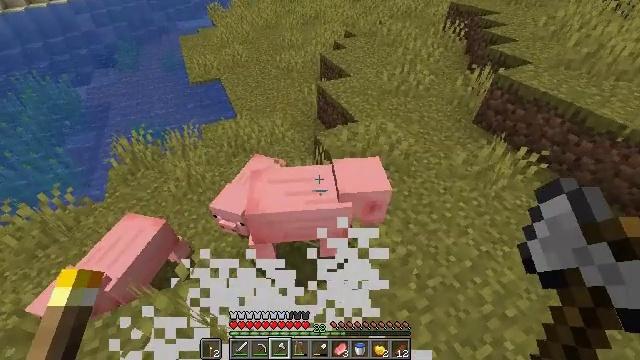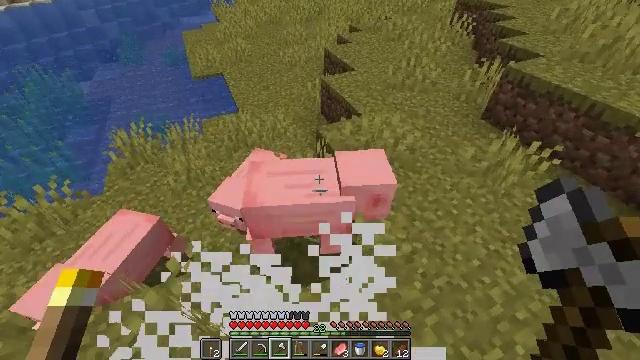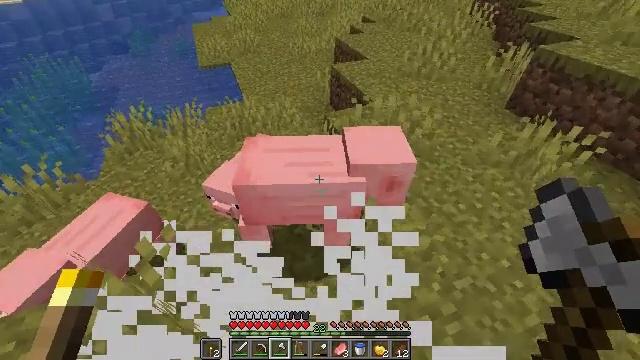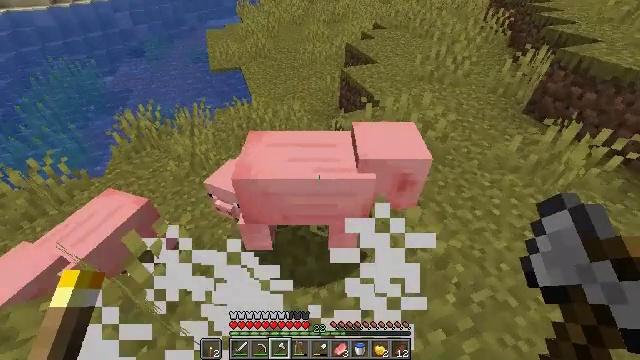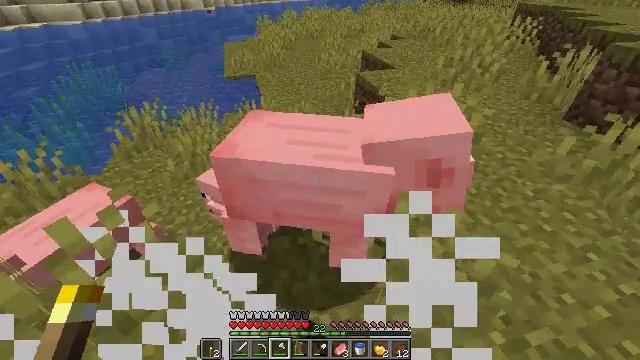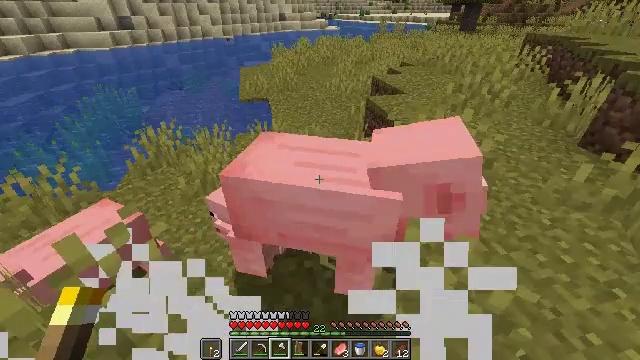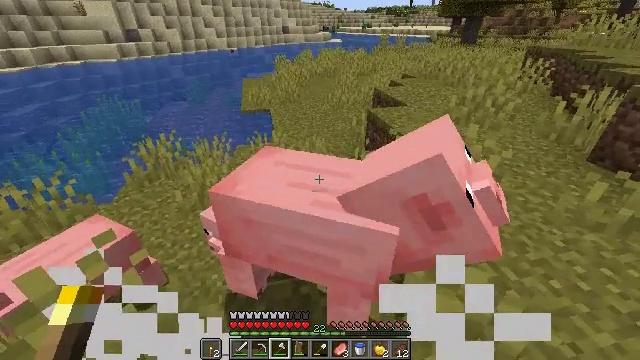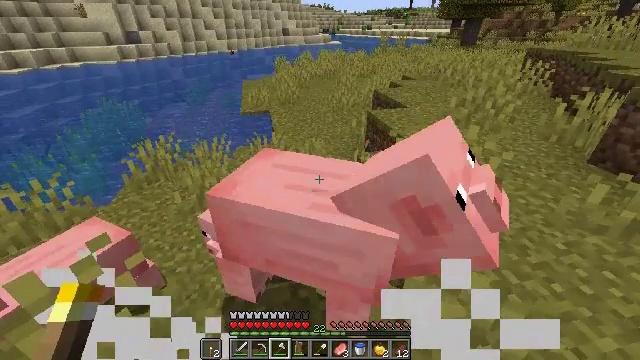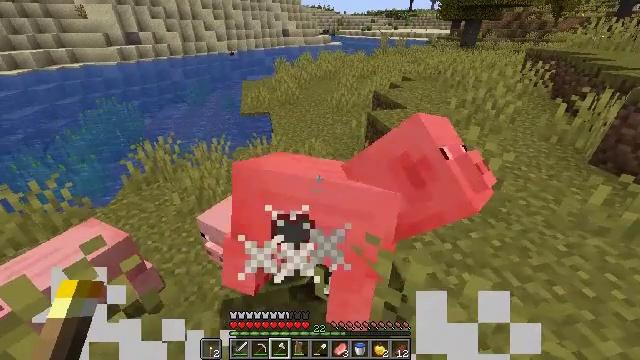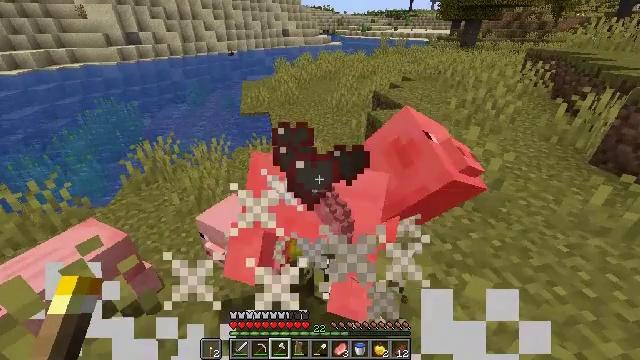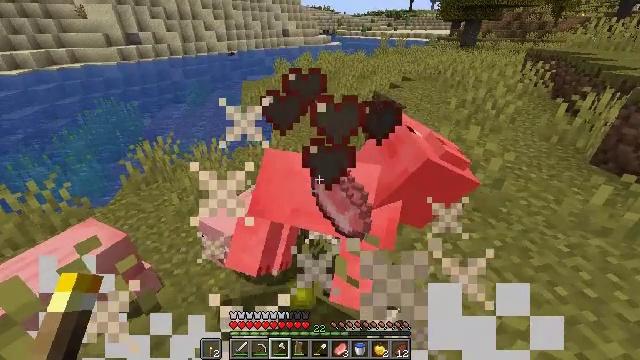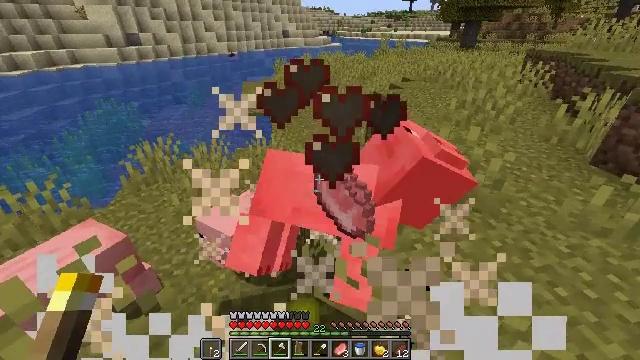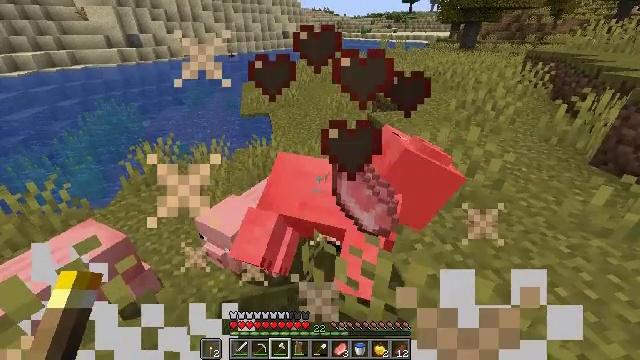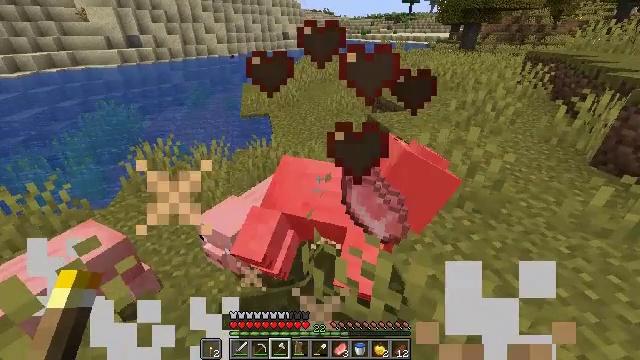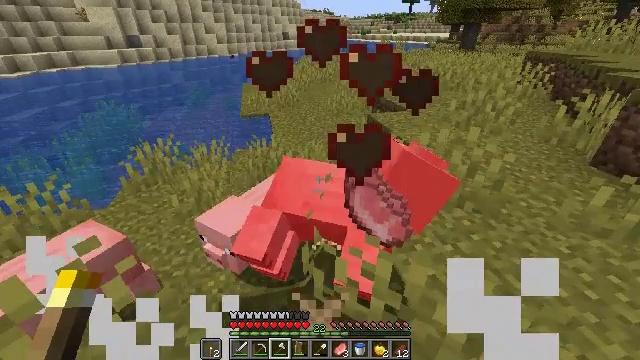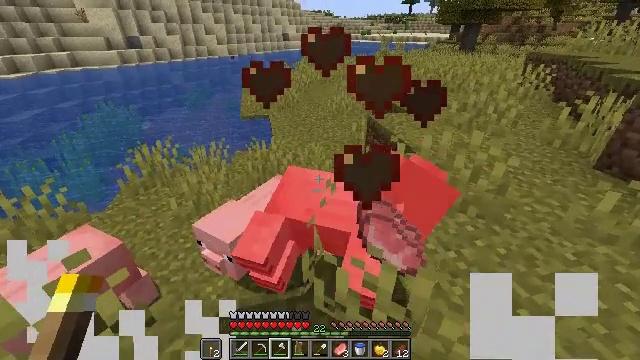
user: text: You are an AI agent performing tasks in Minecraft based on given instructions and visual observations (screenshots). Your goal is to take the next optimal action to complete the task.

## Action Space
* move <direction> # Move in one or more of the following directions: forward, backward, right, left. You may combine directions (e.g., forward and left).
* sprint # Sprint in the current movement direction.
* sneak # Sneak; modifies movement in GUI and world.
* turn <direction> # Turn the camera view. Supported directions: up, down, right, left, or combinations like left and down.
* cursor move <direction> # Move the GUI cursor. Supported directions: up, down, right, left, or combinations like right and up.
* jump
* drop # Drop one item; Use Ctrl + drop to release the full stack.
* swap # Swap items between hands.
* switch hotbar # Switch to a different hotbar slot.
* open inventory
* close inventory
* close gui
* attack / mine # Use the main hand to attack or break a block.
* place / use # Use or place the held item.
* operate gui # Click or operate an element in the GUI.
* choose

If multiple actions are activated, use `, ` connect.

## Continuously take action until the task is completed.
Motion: motion action
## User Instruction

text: Hunt a pig.
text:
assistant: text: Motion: move forward
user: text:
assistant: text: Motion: move forward, turn left
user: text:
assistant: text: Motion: move forward, turn left and up, attack / mine
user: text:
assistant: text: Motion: move forward, turn left and up, attack / mine
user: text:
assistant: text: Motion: turn left and up, attack / mine
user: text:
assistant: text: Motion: turn up
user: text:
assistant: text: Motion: no_op
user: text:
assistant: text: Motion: no_op
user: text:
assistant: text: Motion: no_op
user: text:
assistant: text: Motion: no_op
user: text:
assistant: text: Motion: no_op
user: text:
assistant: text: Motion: no_op
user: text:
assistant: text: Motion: no_op
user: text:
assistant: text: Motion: no_op
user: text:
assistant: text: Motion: move forward
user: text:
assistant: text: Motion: move forward
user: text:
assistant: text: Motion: move forward, turn down
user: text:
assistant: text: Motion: move forward, turn left and down
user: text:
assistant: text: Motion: move forward, turn left and down
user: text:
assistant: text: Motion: turn left and down
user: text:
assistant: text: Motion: turn left and down
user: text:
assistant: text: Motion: turn left and down
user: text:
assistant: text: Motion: turn left
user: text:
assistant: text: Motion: no_op
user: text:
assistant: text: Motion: no_op
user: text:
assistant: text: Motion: move forward
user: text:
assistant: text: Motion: move forward
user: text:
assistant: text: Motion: move forward, turn right, jump
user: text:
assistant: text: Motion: move forward, turn right, jump
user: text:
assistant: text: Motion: move forward, turn right, jump